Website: macys
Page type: gifting
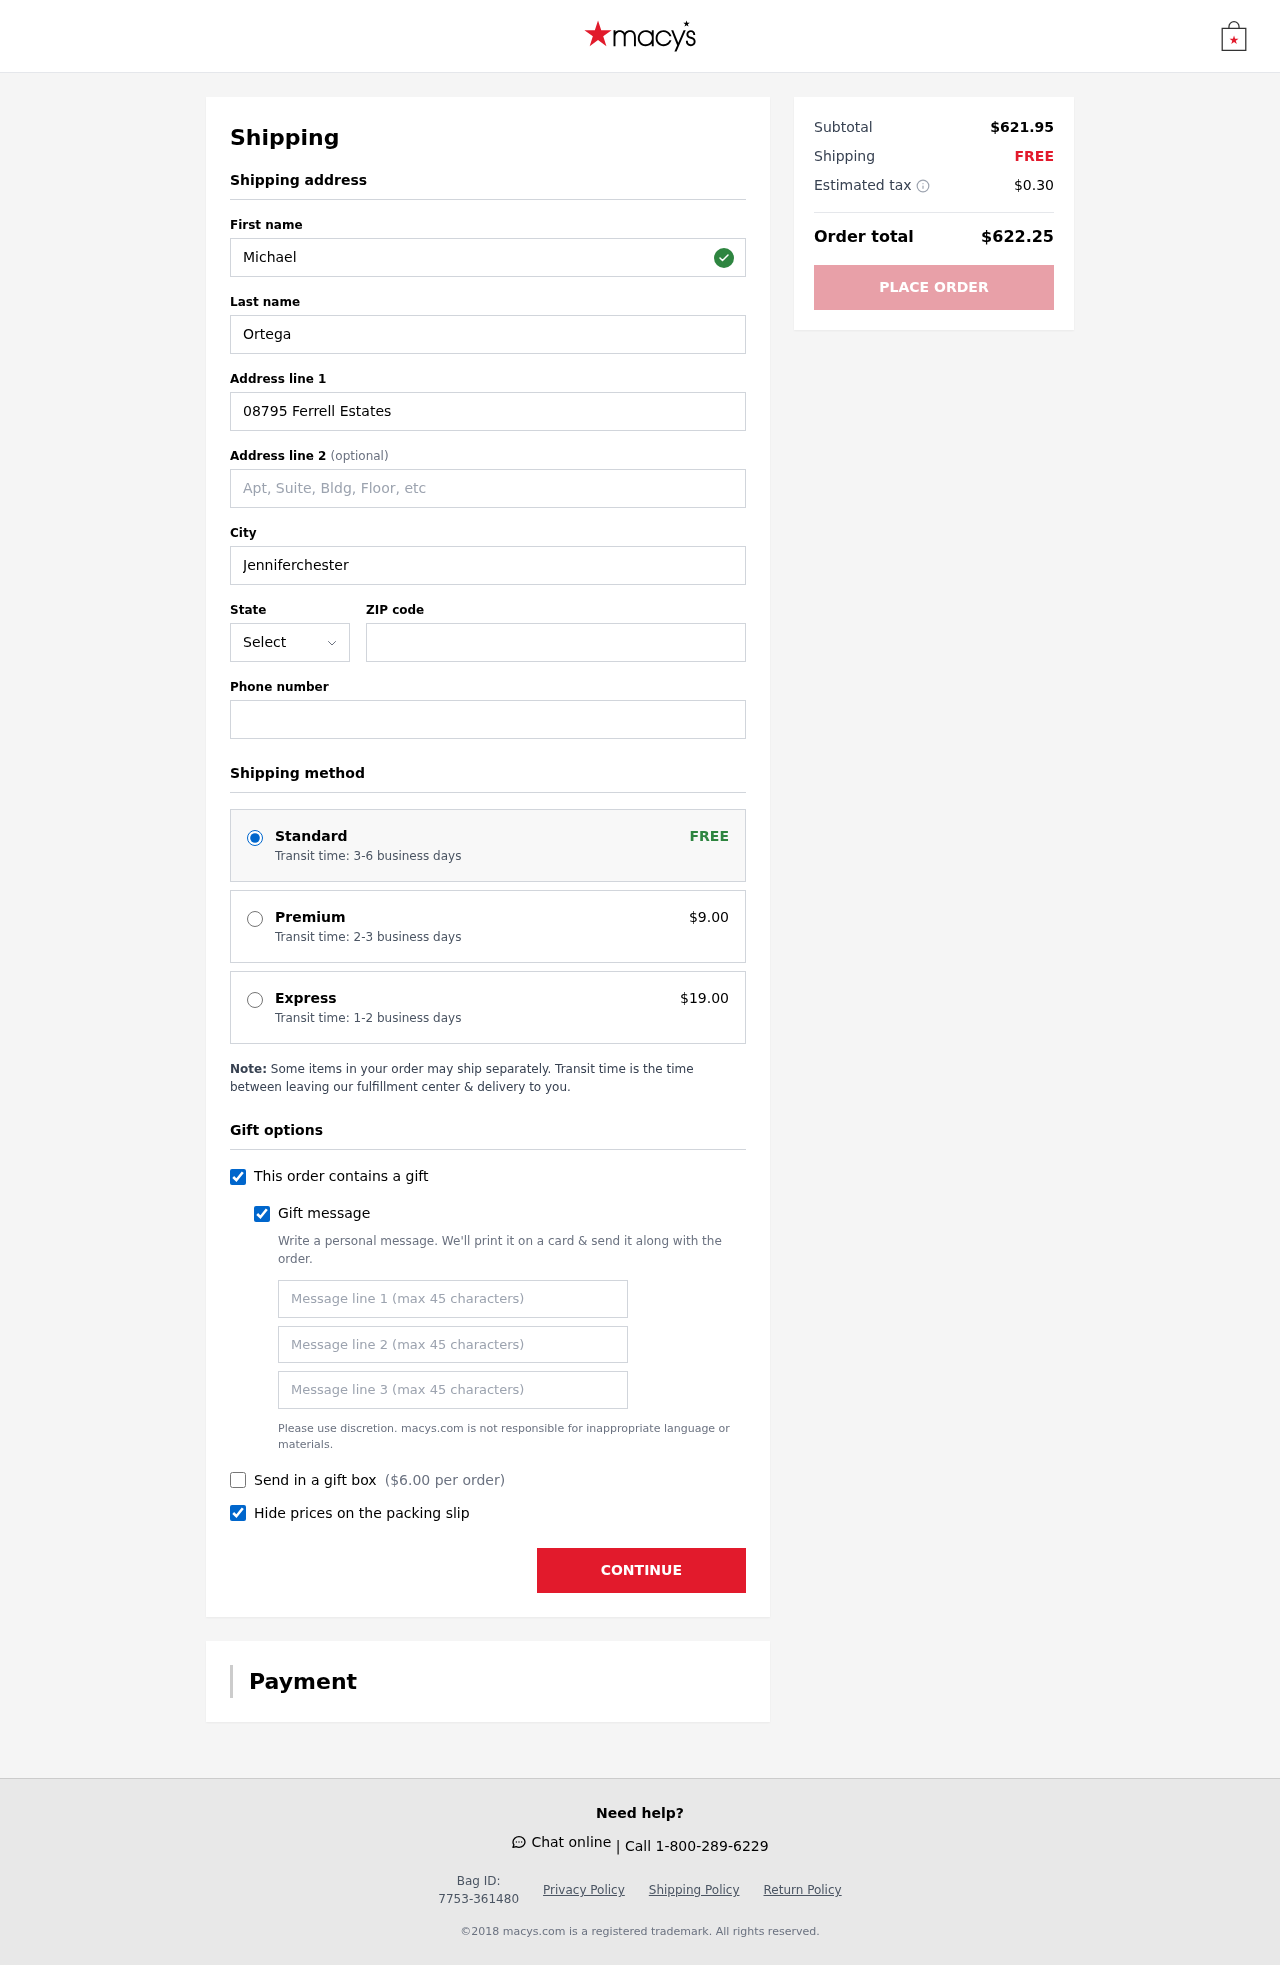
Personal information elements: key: PII_STATE_ABBR
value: WA
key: PII_FIRSTNAME
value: Michael
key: PII_LASTNAME
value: Ortega
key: PII_STREET
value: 08795 Ferrell Estates
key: PII_CITY
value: Jenniferchester
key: PII_POSTCODE
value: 41132
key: PII_PHONE
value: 8436247085
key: PII_GIFT_MESSAGE
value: Hey Tyler! I know how much you love cozy movie nights and thought this media collection would be perfect for setting the right vibe. Can’t wait to see what you create with it! Enjoy!  Michael
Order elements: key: ORDER_SHIPPING_STANDARD
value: Transit time: 3-6 business days
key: ORDER_SHIPPING_PREMIUM
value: Transit time: 2-3 business days
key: ORDER_SHIPPING_PREMIUM_PRICE
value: $9.00
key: ORDER_SHIPPING_EXPRESS
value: Transit time: 1-2 business days
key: ORDER_SHIPPING_EXPRESS_PRICE
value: $19.00
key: ORDER_GIFT_BOX_PRICE
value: $6.00
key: ORDER_SUBTOTAL
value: $621.95
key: ORDER_SHIPPING_COST
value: FREE
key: ORDER_TAX
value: $0.30
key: ORDER_TOTAL
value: $622.25